Field crop: maize
Growth stage: 2
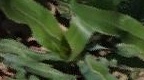
Species: maize